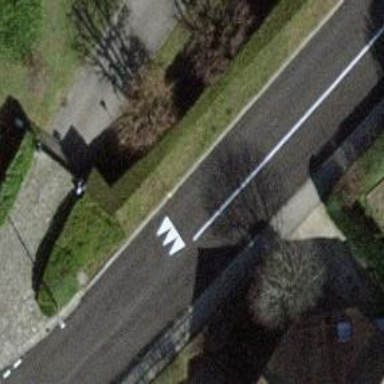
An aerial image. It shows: Traffic hump for calming the traffic.